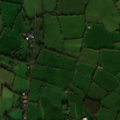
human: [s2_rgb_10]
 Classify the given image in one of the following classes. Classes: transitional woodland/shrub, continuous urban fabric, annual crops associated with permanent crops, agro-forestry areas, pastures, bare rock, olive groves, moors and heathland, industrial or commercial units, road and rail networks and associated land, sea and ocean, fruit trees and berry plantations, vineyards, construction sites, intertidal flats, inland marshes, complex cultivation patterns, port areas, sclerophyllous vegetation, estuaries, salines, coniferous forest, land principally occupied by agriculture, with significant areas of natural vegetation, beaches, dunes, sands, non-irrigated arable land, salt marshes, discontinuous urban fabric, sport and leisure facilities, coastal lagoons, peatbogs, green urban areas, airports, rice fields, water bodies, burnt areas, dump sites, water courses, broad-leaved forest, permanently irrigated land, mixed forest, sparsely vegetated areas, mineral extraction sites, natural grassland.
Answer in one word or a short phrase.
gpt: pastures